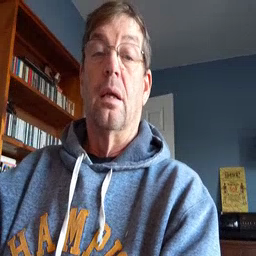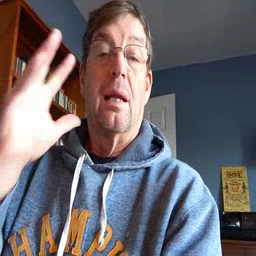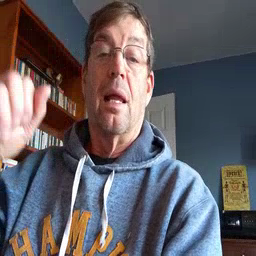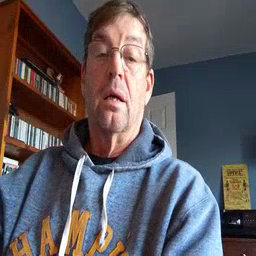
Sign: loud